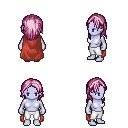
a pixel art fantasy rpg character, female body template, dark elf, purple skin, maroon cape, white pants, pink long hairstyle, four views (front, back, left, right), 2x2 character sprite sheet, small pixel art, hard edges, no anti-aliasing